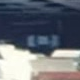
Vehicle type: Car